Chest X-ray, PA view. Patient: 38 years old, sex M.
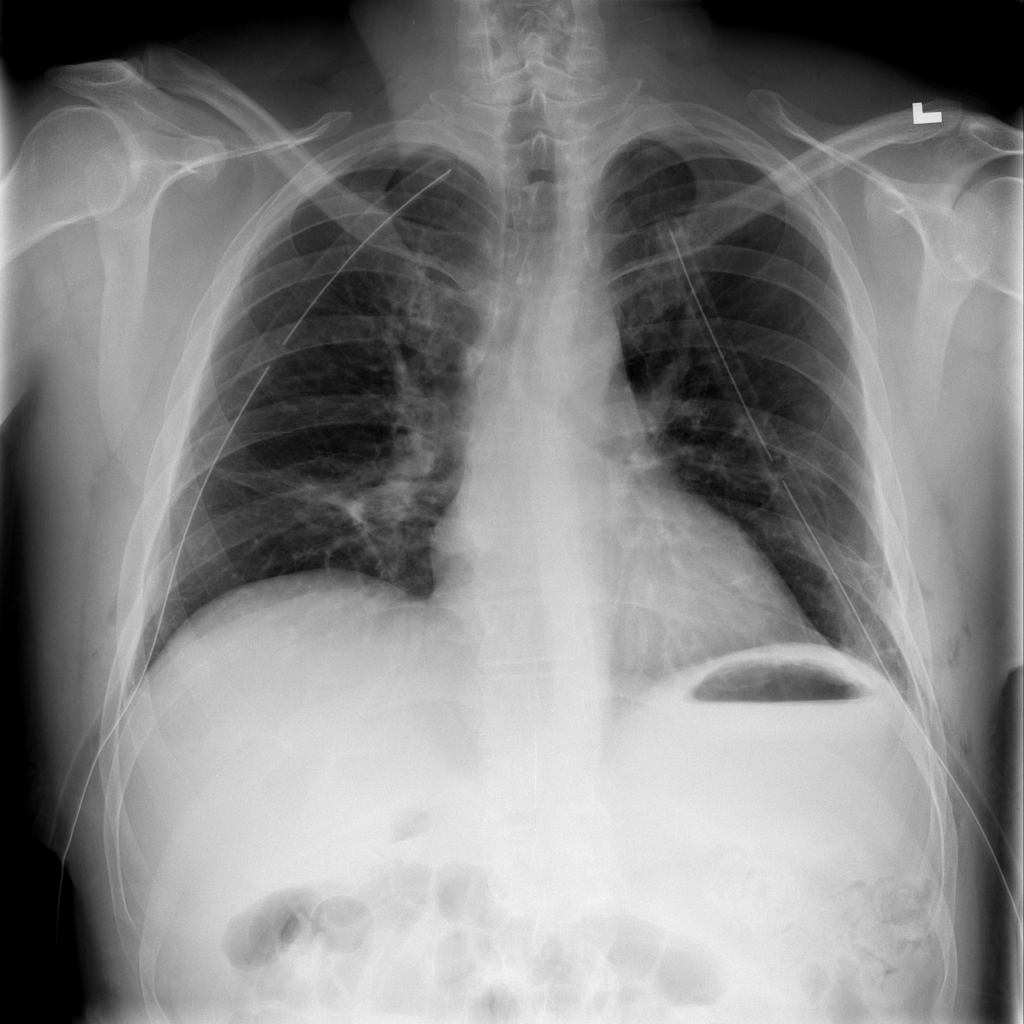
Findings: Atelectasis, Emphysema